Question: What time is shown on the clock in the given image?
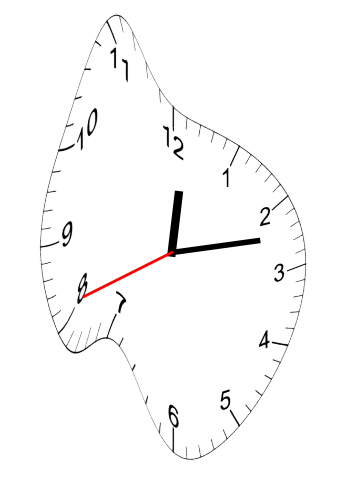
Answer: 12:12:41